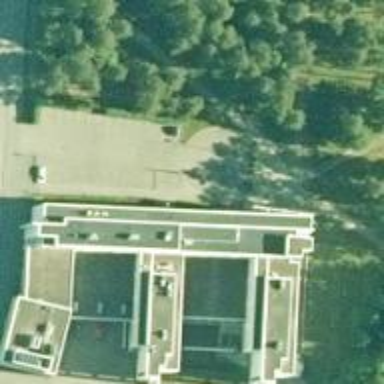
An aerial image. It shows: Government office.